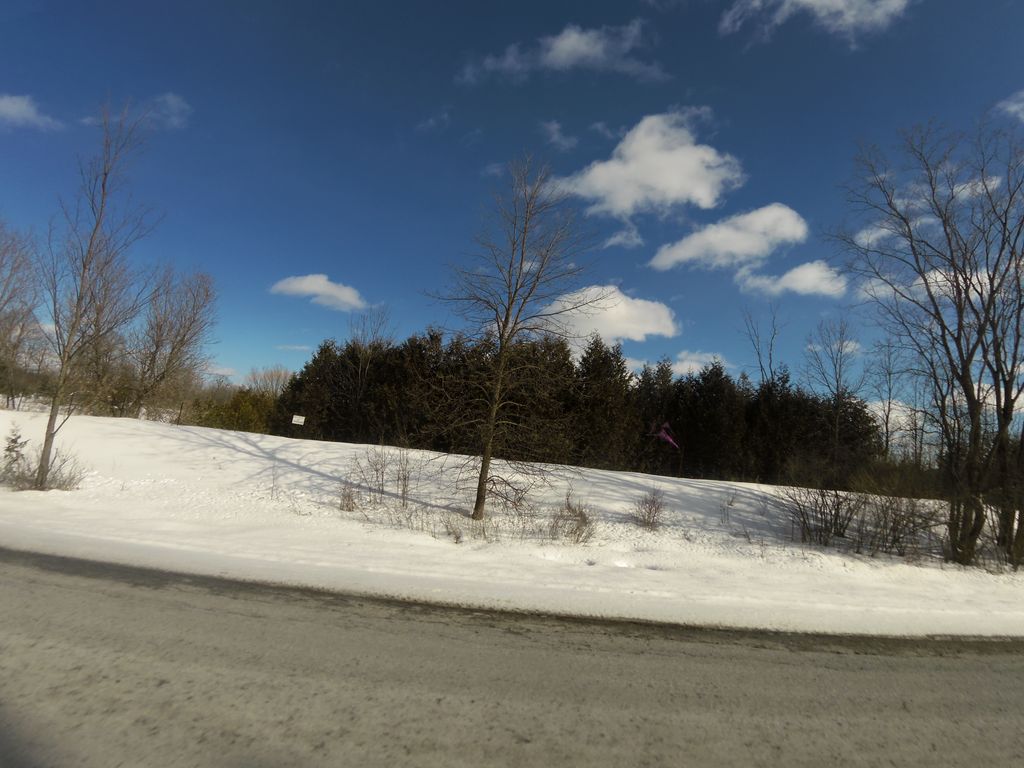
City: ottawa-gatineau